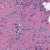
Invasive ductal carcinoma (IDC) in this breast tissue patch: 1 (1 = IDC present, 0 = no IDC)